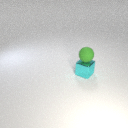
small cyan metal cube below small green rubber sphere